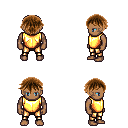
a pixel art fantasy rpg character, male body template, human, dark skin, gold chest armor, gold greaves, brown short bangs hairstyle, four views (front, back, left, right), 2x2 character sprite sheet, small pixel art, hard edges, no anti-aliasing